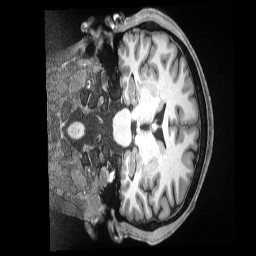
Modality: T1w
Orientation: coronal
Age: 32
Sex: male
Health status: ill
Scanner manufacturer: siemens
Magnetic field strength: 3 T
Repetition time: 2.5 s
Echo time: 0.00181 s